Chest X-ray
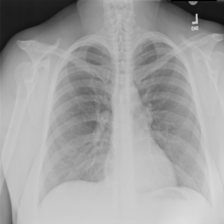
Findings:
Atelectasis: negative
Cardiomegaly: negative
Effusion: negative
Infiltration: negative
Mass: negative
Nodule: negative
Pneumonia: negative
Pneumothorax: negative
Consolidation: negative
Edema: negative
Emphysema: negative
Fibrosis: negative
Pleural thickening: negative
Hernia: negative